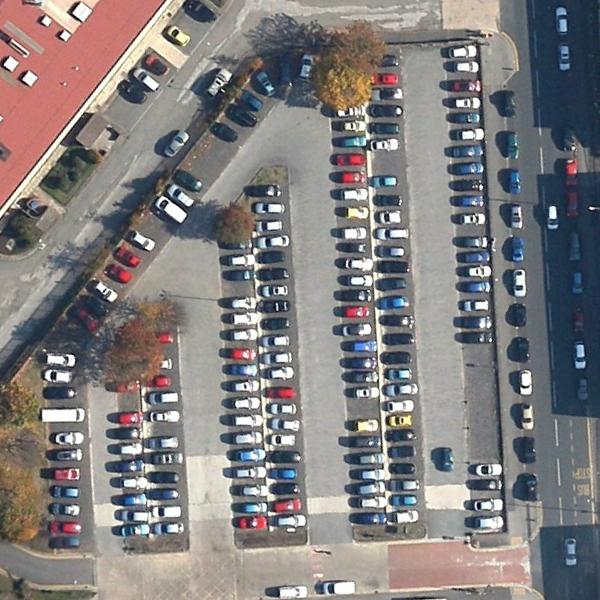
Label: Parking